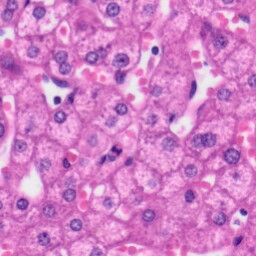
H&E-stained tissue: Liver